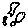
Label: fish